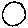
Label: circle